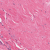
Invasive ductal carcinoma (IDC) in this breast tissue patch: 0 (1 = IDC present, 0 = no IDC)